Chest X-ray. View position: AP
Patient age: 43
Patient sex: F
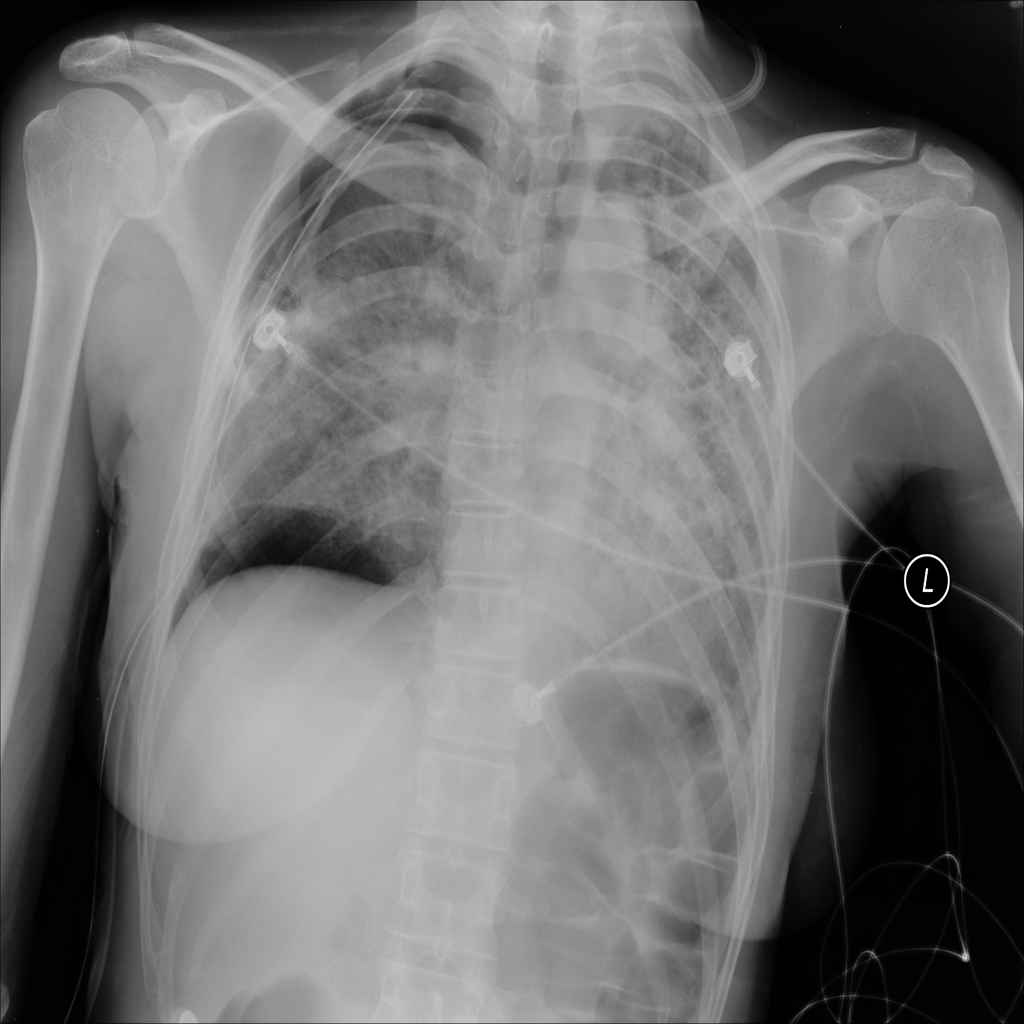
Finding: Pneumothorax